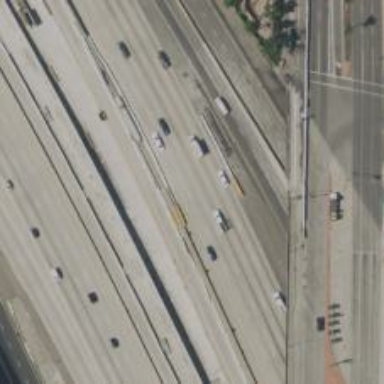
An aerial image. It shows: Motorway.